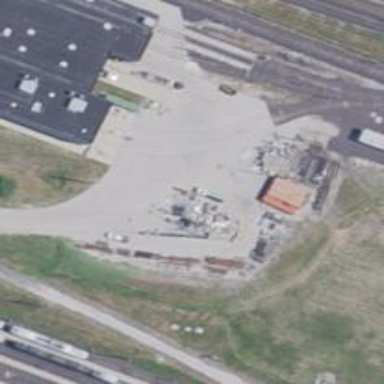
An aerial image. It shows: Light rail service yard with electrified contact lines.